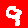
Digit: 9